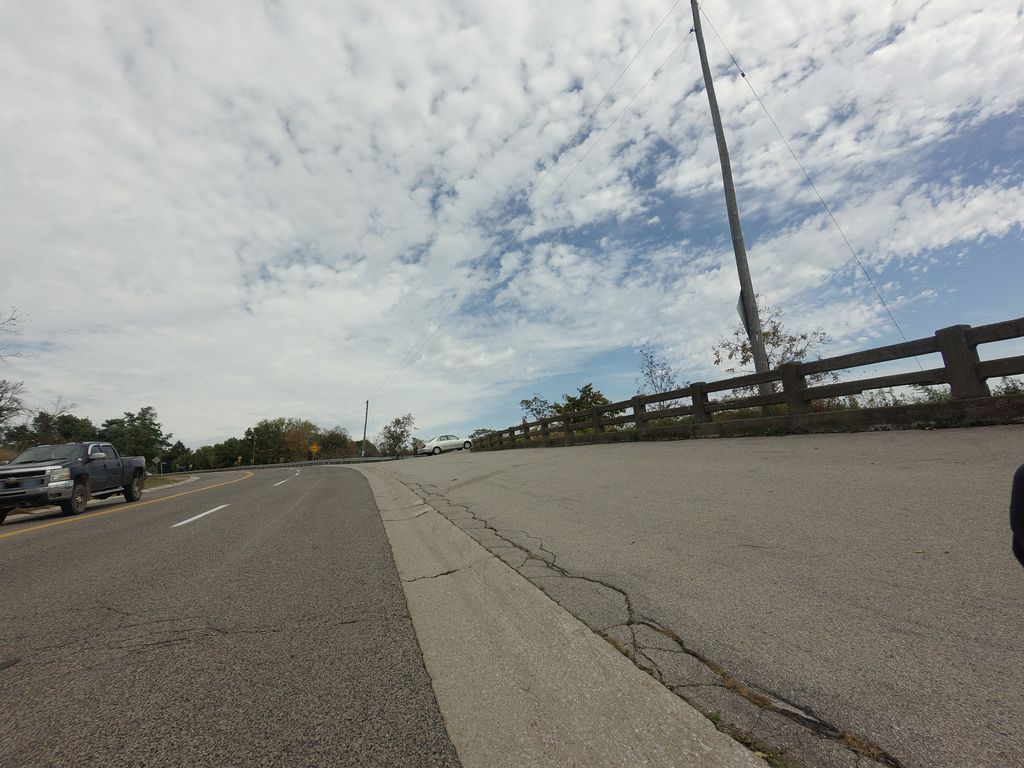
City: hamilton